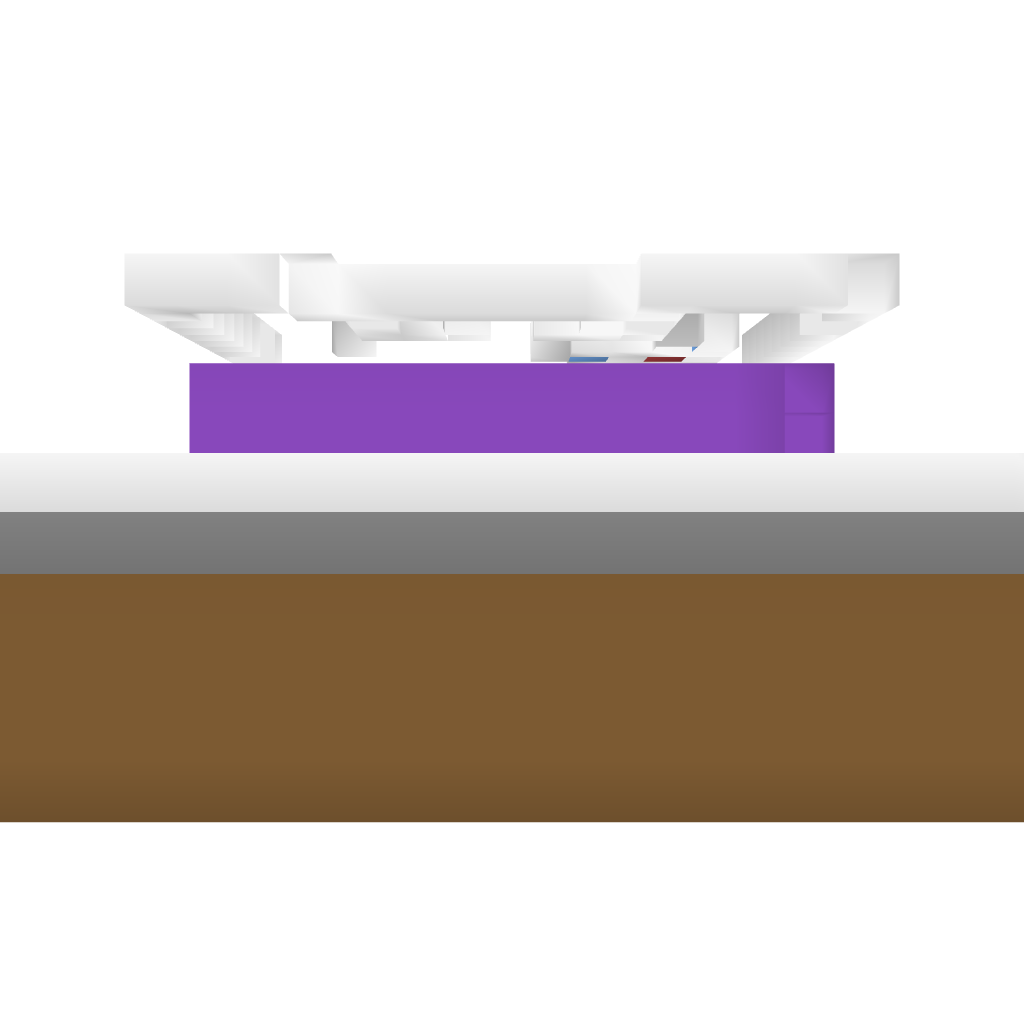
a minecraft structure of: Modern Style Bank bad low quality